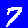
Digit: 7